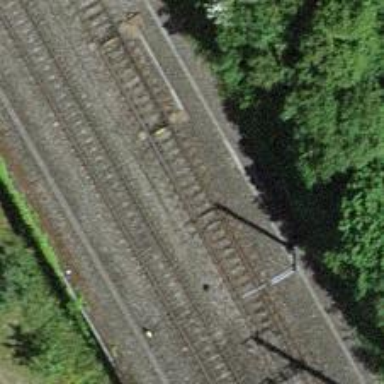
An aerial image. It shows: Single railway track with electrified contact line.